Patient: sex M, age 65
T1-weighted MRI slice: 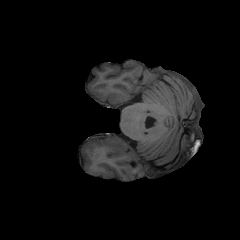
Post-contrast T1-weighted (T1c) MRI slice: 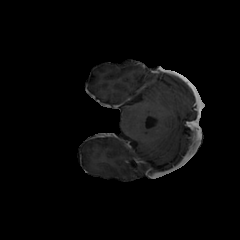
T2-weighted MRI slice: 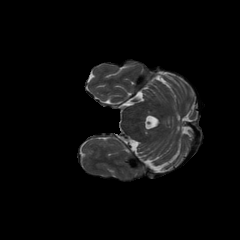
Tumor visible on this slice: yes
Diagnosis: Glioblastoma, IDH-wildtype
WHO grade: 4